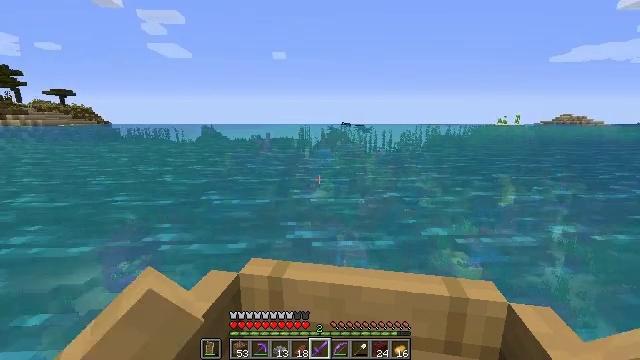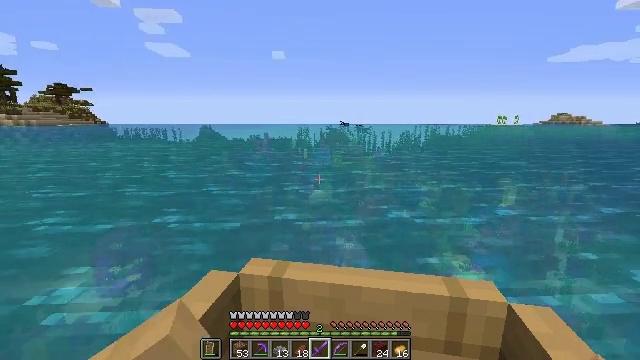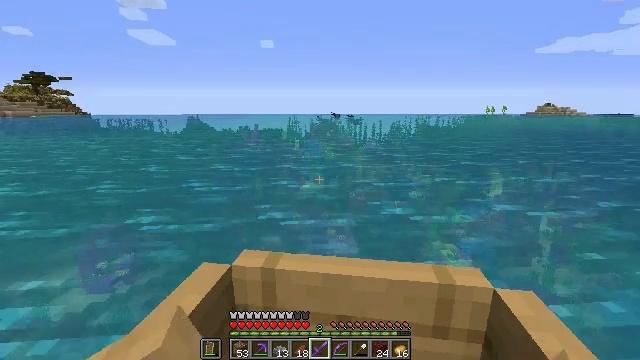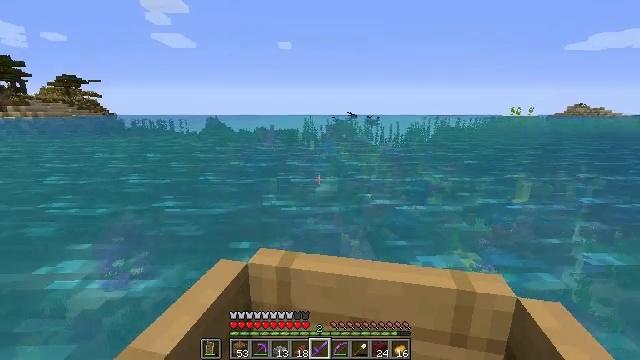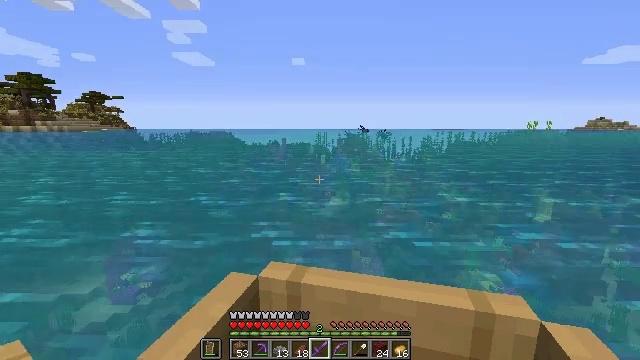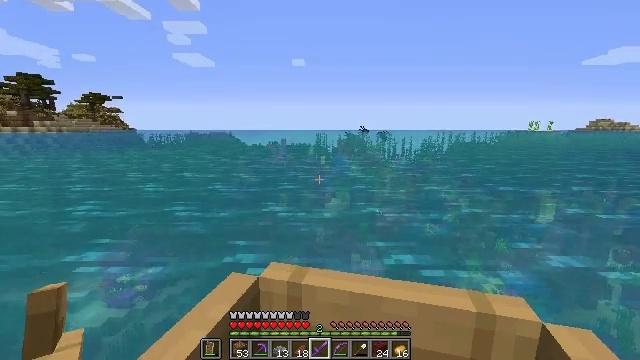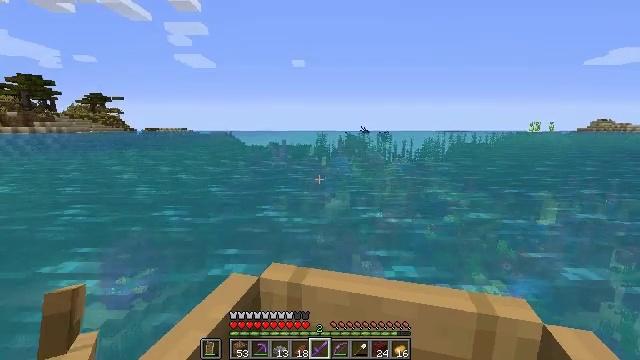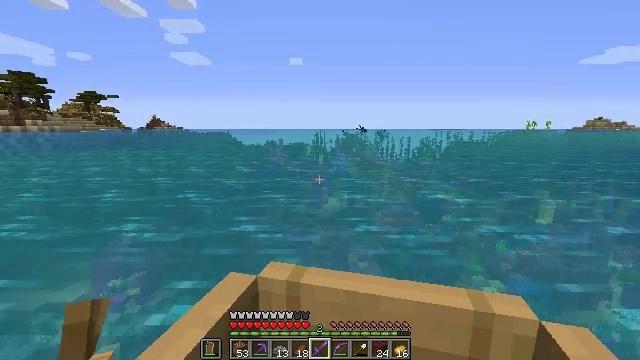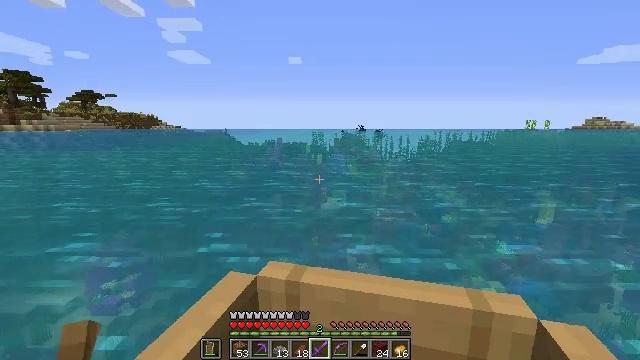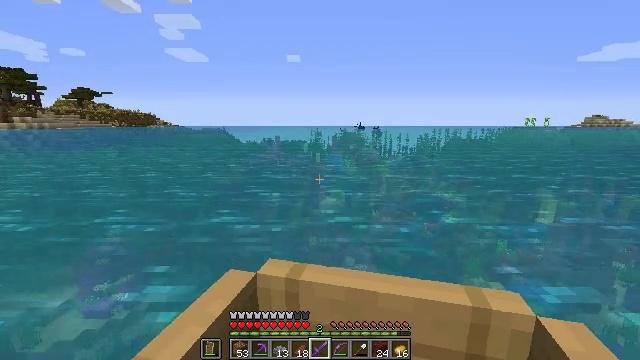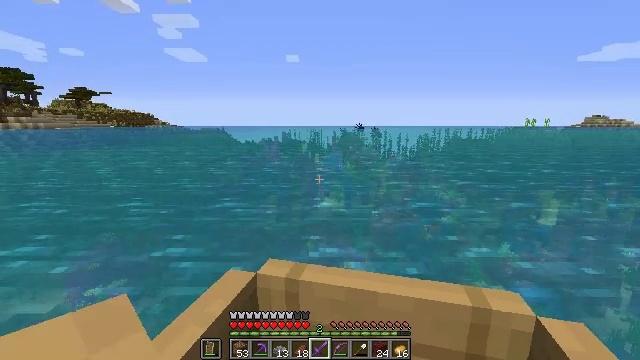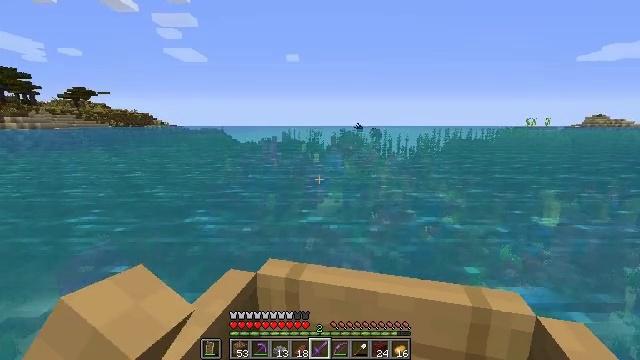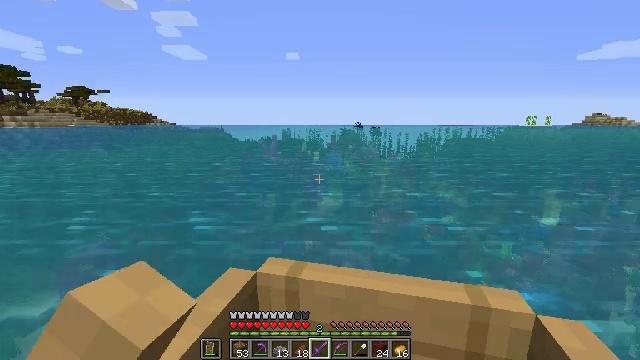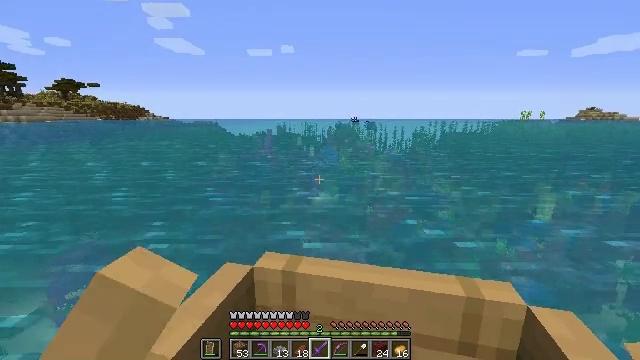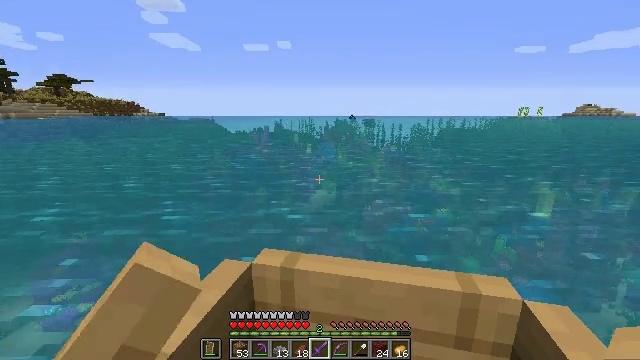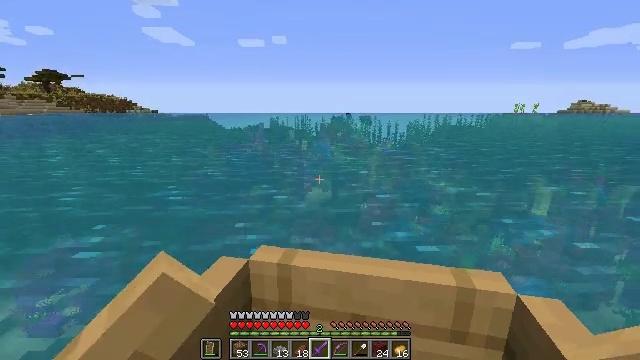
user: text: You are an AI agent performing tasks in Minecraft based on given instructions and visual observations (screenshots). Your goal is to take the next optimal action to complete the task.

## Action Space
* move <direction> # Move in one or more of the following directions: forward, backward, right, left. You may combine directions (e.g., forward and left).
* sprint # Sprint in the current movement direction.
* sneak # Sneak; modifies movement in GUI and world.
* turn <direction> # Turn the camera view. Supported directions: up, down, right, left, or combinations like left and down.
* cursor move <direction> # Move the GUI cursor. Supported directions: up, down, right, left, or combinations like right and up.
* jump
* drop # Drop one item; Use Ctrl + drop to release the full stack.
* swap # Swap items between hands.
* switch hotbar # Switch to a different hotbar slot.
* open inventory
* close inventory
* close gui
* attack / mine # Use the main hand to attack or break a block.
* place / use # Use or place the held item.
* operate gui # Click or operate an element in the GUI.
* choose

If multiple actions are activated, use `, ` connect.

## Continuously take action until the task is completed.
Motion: motion action
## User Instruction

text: mine block bubble coral block
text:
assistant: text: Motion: move forward
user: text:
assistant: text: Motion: move forward, turn right and down
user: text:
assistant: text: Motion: move forward, turn left
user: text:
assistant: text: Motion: move forward, turn left and up
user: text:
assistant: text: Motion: move forward
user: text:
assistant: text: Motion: move forward
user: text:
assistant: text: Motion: move forward
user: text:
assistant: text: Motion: move forward
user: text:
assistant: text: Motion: move forward
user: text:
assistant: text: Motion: move forward
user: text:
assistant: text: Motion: move forward
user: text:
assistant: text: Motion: move forward
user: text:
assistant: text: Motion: move forward, turn down
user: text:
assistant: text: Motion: move forward
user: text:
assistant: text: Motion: move forward
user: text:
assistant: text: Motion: move forward
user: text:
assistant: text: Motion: move forward
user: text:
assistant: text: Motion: move forward
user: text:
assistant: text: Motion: move forward, turn right
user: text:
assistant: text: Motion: turn right
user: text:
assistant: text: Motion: turn right
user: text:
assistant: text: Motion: turn right
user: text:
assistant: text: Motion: no_op
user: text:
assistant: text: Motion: no_op
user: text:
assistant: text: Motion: no_op
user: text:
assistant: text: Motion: no_op
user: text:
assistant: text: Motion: no_op
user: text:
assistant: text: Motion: no_op
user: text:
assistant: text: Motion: no_op
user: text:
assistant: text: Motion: no_op